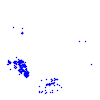
Particle: kaon